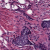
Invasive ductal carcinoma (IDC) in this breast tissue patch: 1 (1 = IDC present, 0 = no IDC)